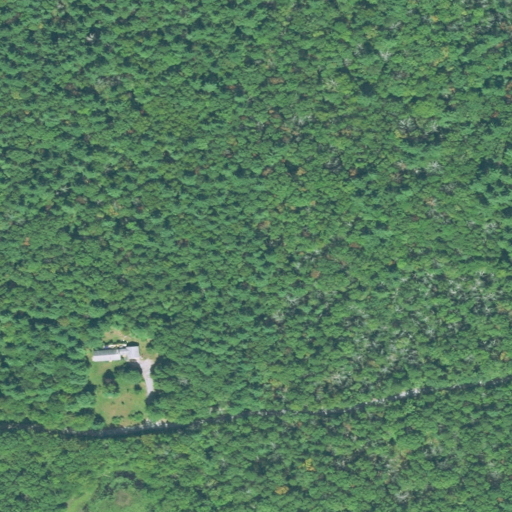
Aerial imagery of mountain in Rhode Island named Fenner Hill containing mixed forest, evergreen forest, open development, woody wetlands, and open water